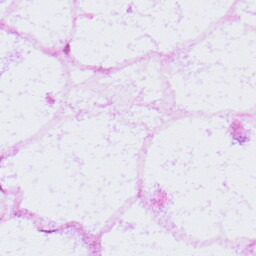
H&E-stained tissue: LymphNode